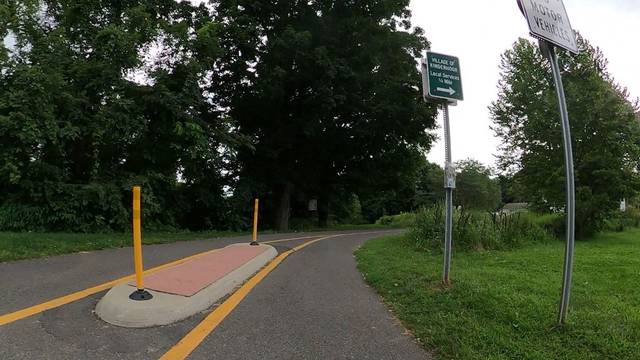
Region: United States
Coordinates: 42.399, -73.701